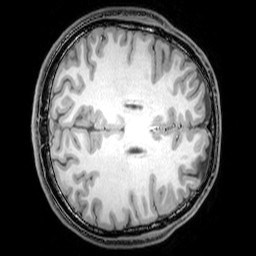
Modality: T1w
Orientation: axial
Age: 20
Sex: male
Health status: healthy
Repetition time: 0.081 s
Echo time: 0.037 s